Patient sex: M
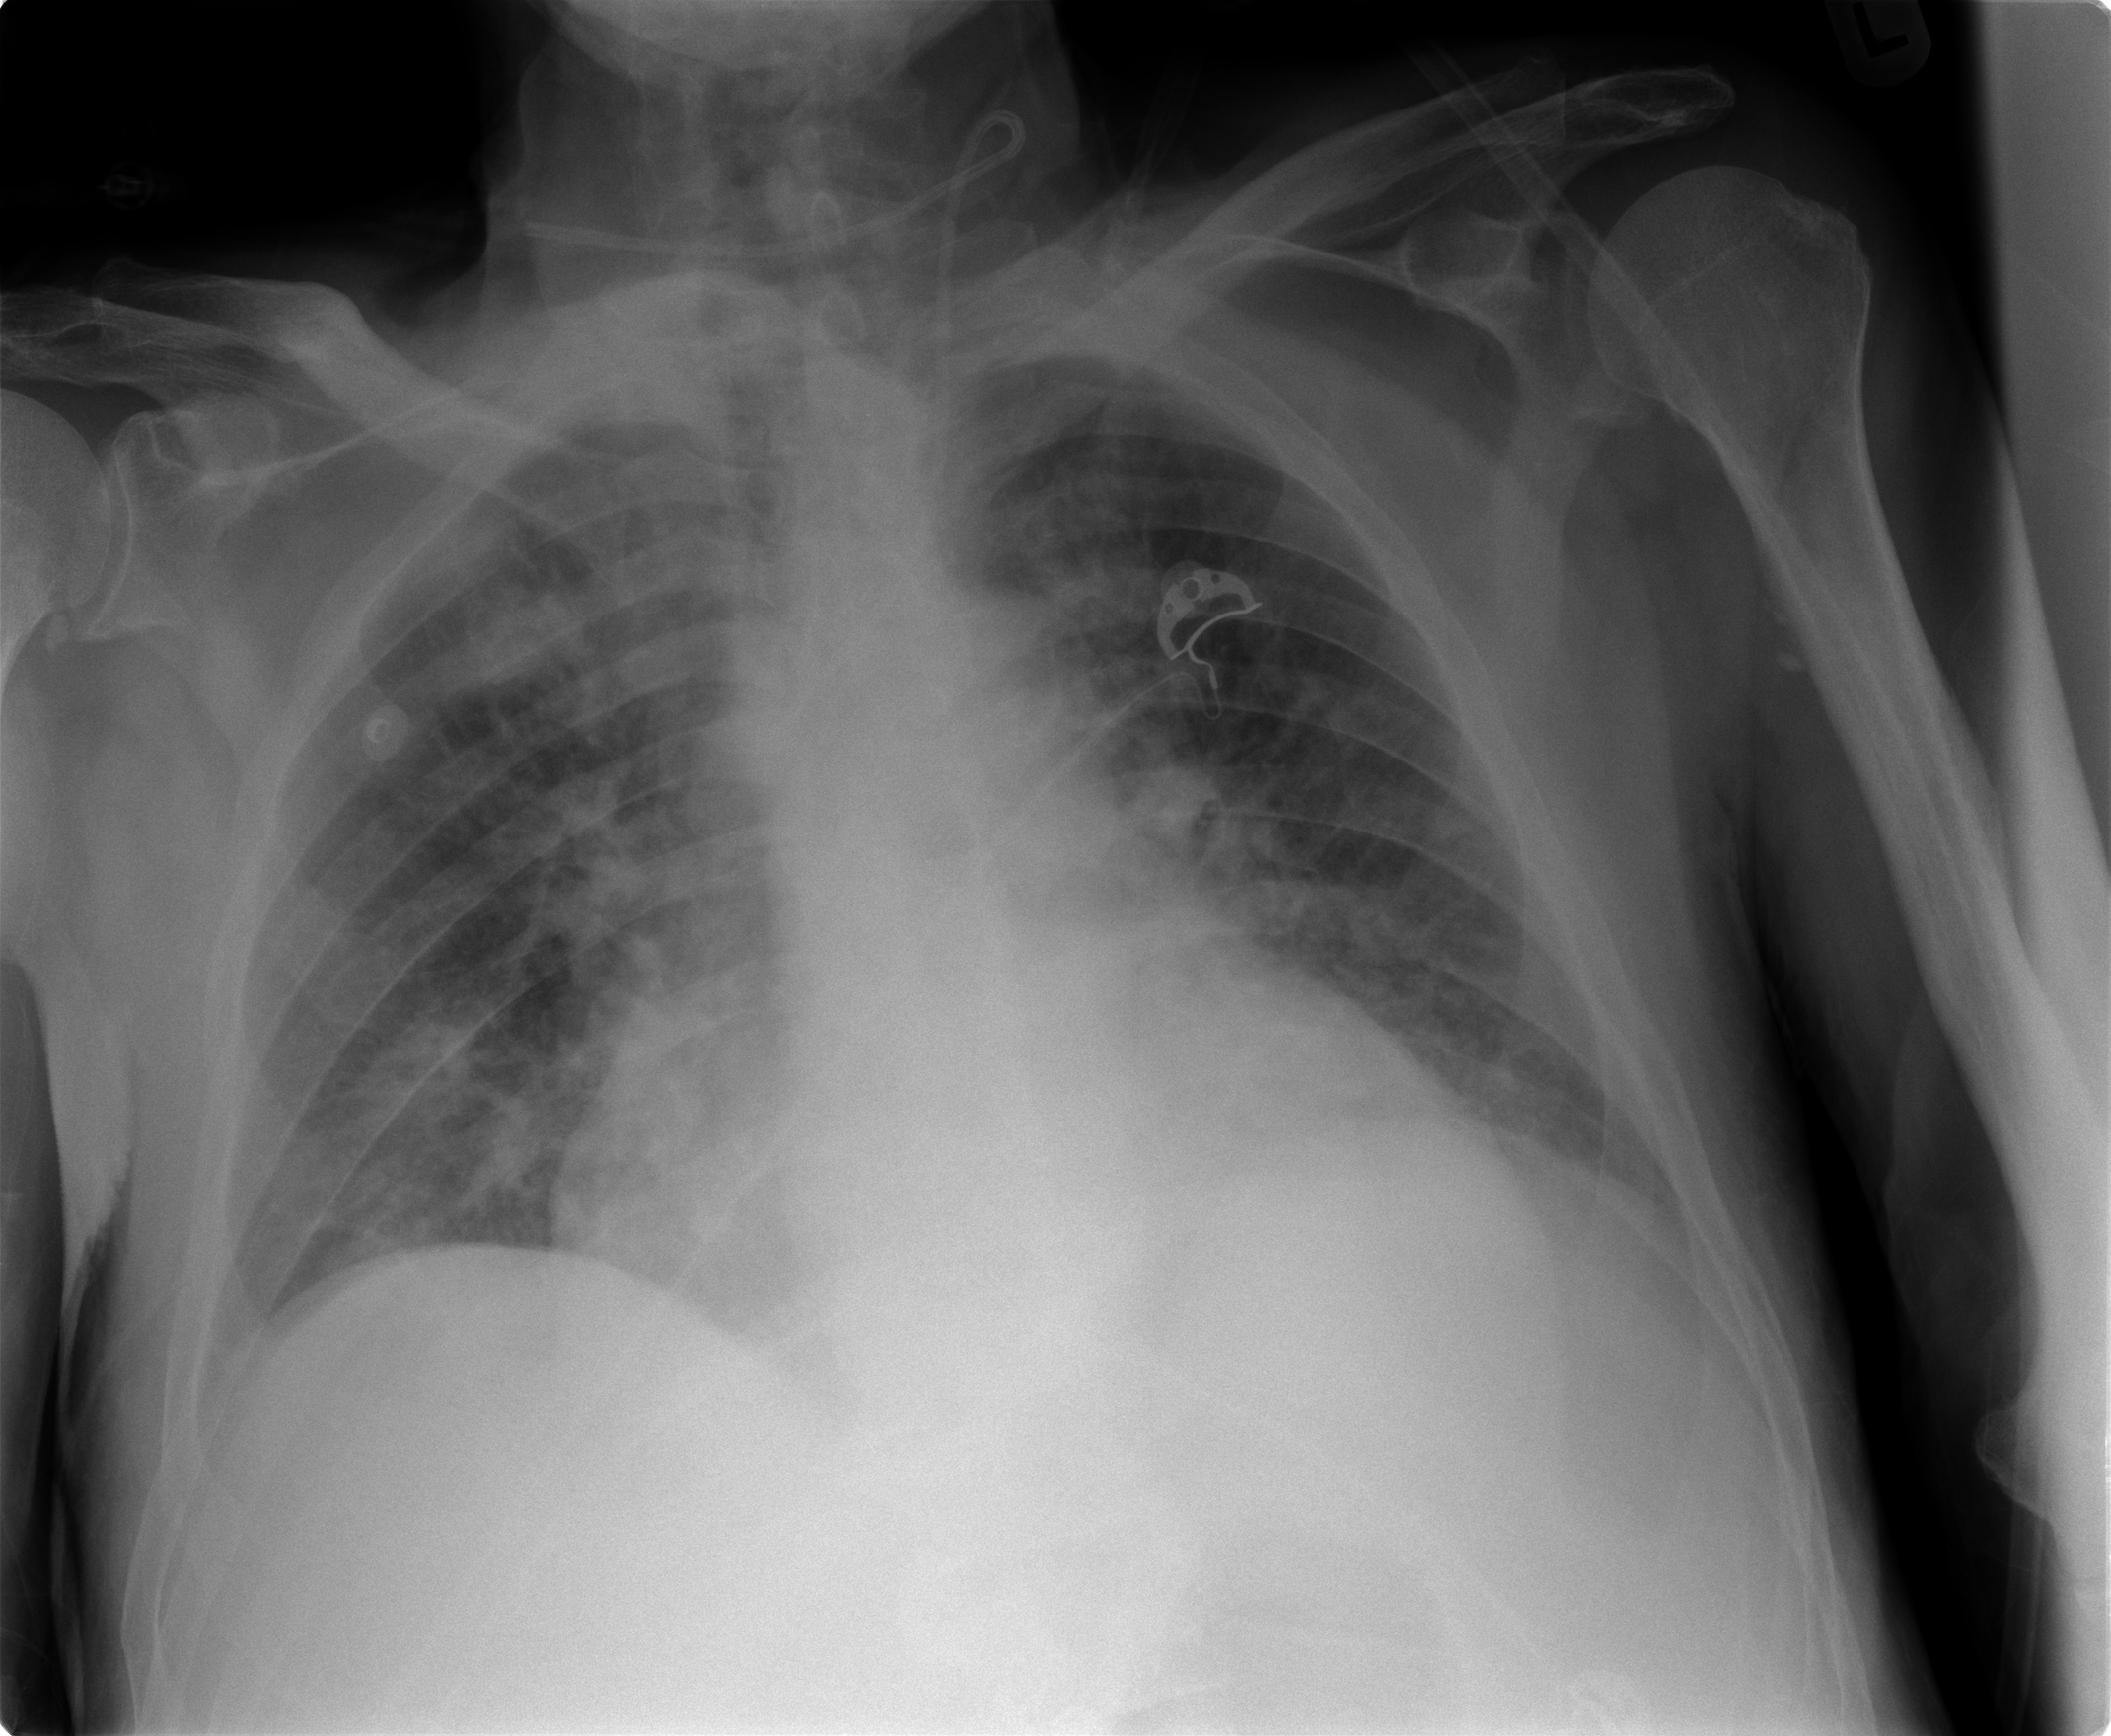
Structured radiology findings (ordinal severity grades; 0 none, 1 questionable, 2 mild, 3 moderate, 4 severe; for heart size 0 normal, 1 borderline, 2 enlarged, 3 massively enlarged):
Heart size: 2
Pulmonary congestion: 3
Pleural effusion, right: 1
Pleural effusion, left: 1
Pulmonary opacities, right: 3
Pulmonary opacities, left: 3
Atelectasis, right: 2
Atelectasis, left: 2